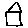
Label: house